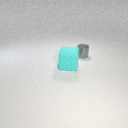
small gray metal cylinder to the right of large cyan rubber cube